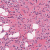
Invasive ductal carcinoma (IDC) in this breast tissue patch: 1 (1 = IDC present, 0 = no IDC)